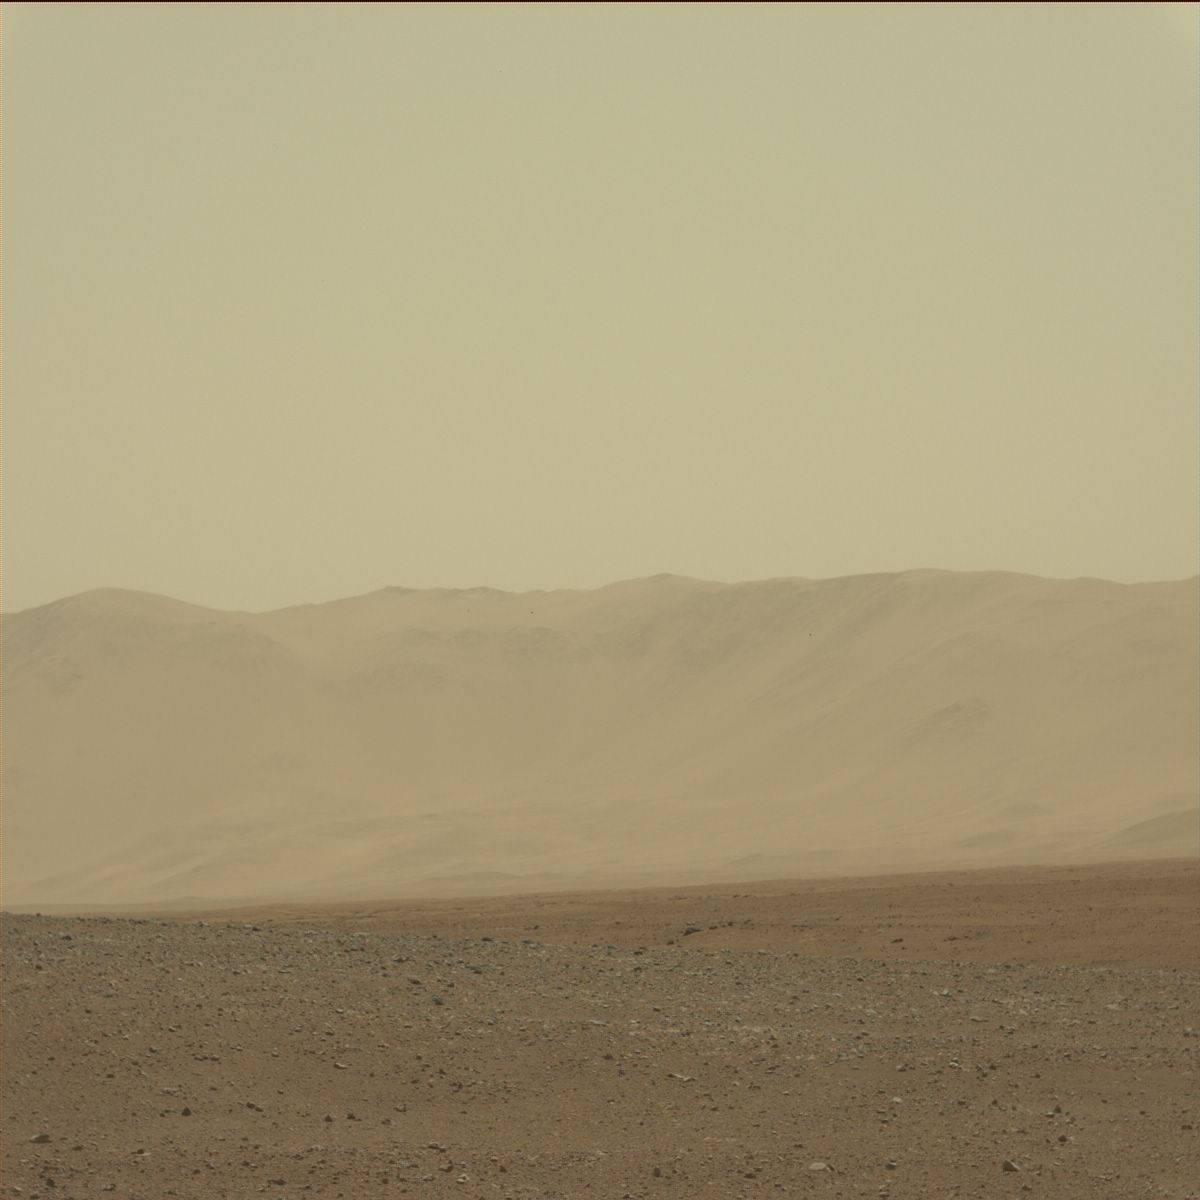
Terrain classes present: Ridge, Sand / Soil, Sky